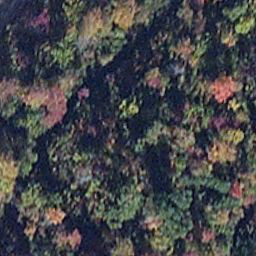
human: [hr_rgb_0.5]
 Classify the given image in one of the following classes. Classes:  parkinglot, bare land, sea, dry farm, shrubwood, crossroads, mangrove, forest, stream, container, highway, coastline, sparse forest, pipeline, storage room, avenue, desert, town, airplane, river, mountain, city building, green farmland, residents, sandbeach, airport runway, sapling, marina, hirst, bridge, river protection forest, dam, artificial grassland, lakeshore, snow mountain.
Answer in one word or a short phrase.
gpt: mangrove